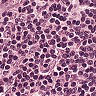
Metastatic tissue present: no